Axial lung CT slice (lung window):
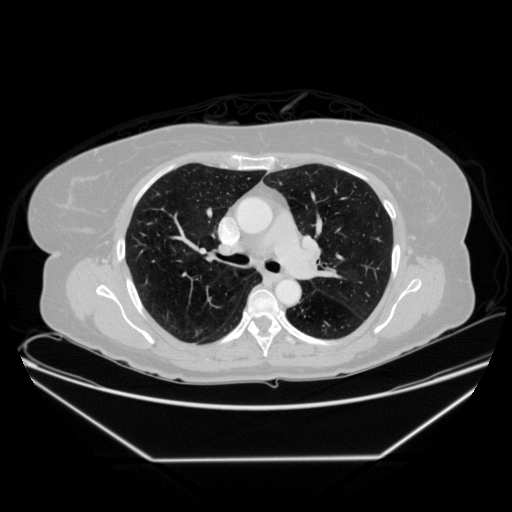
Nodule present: no